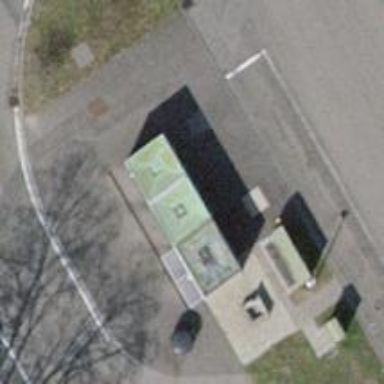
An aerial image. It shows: Sanitary dump station.